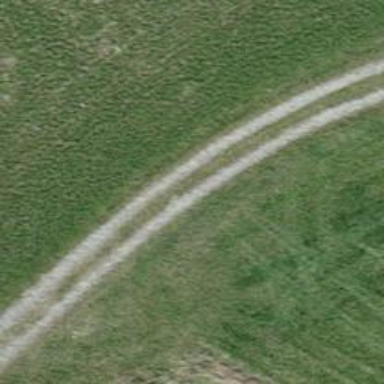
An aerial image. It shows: Pebblestone track with grade3 tracktype.